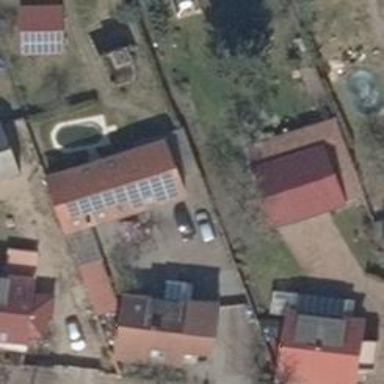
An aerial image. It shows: Solar photovoltaic panel on the roof of building used as solar power generator.